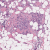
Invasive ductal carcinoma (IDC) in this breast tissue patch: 1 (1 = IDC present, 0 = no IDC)